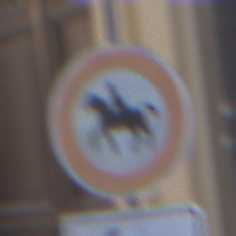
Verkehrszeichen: VerbotReiter
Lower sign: RichtungsangabeDurchPfeile2
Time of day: MorningAfternoon
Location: Outdoor (Urban)
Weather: PartlyCloudy
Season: NotSpecified
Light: Natural